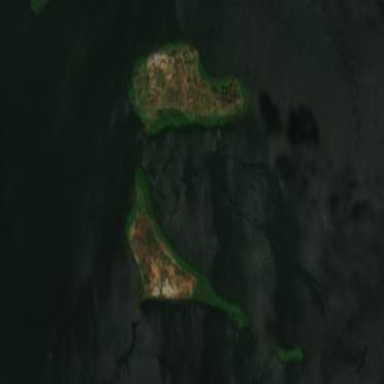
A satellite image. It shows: Islet.